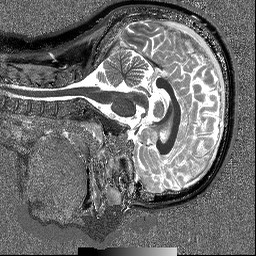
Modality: T1map
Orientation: sagittal
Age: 23
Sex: female
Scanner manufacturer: siemens
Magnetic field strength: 3 T
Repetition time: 5 s
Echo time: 0.00298 s